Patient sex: M
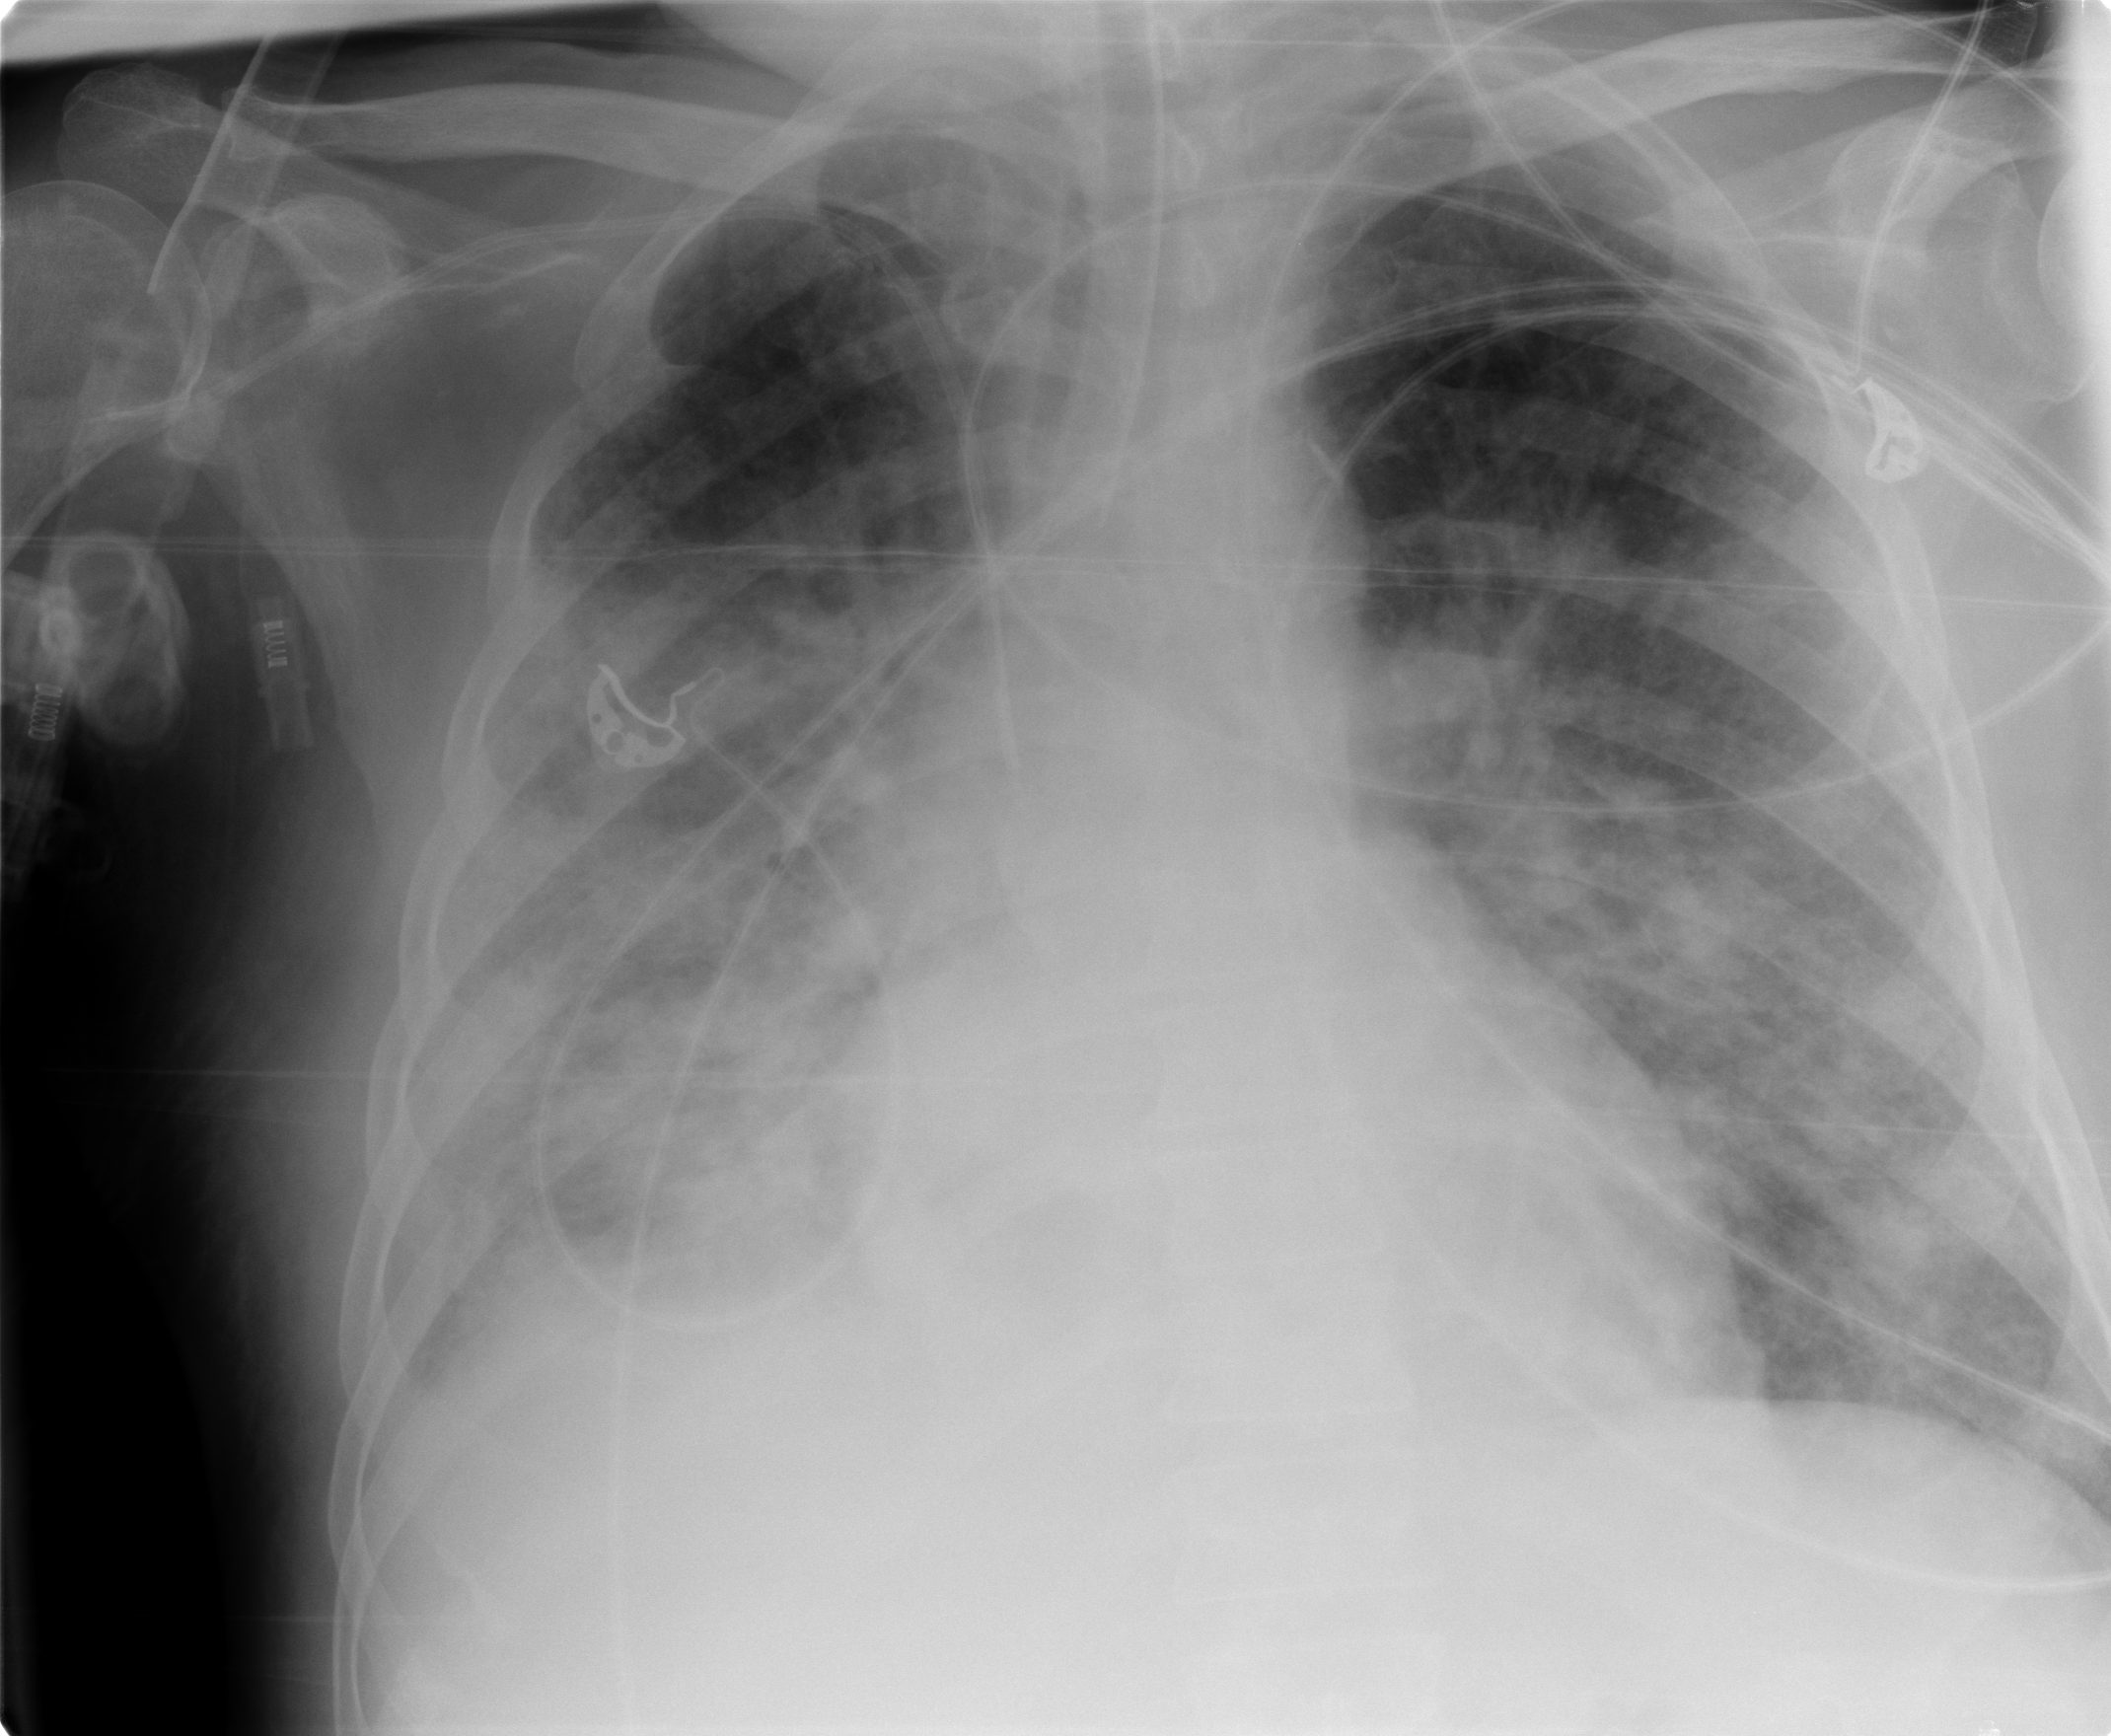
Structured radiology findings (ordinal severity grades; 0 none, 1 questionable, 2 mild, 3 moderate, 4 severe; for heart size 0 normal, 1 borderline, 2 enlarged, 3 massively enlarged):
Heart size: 1
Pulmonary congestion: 2
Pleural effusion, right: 2
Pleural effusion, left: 2
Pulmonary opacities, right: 3
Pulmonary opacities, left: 2
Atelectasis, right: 3
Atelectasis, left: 3